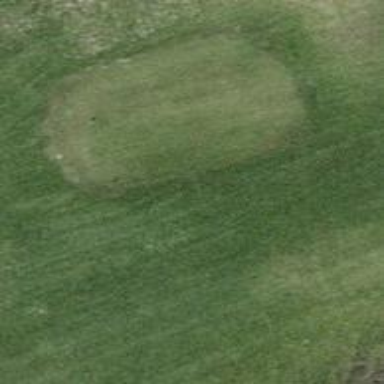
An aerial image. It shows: Grassy area designated as golf tee.